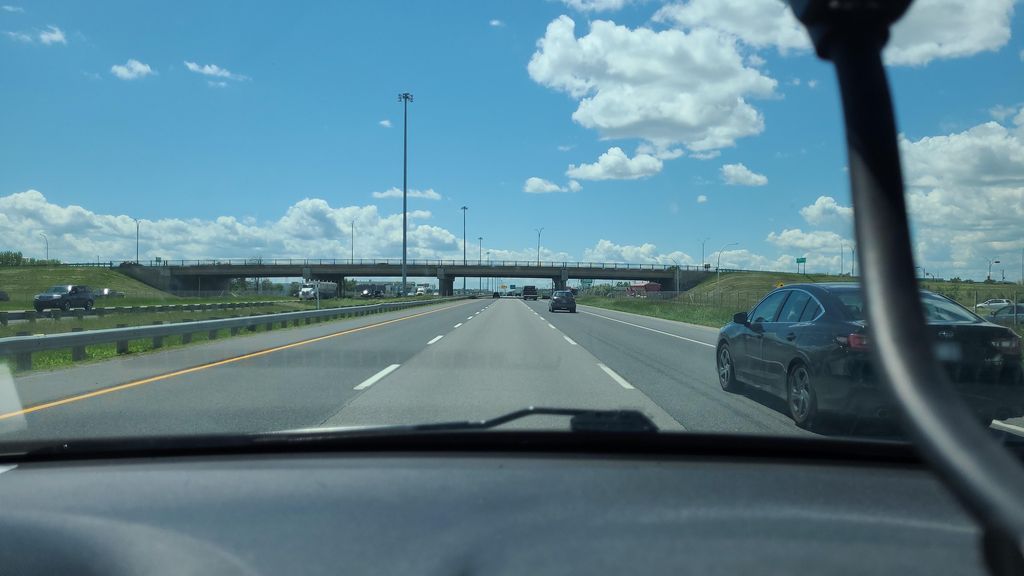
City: montreal